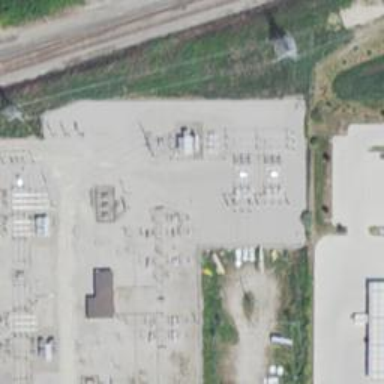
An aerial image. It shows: Switch used for power control.